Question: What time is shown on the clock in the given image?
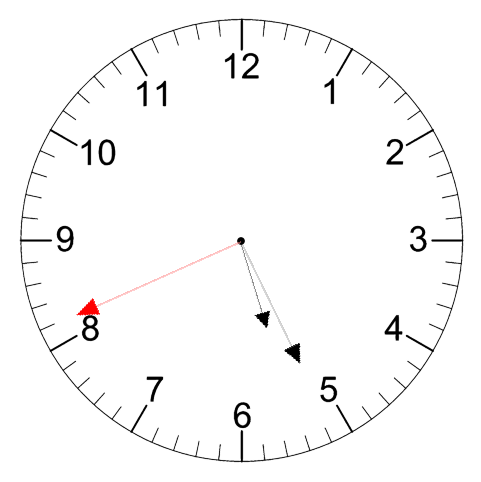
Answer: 05:25:41